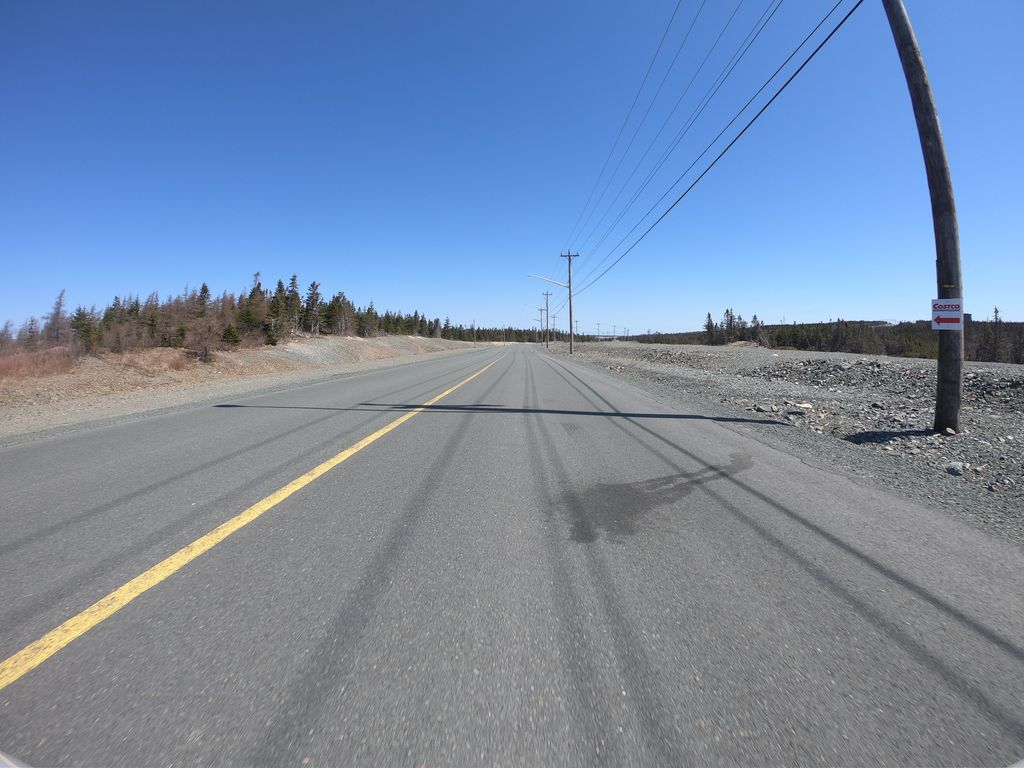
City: st_johns